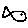
Label: fish